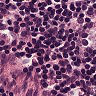
Metastatic tissue present: no